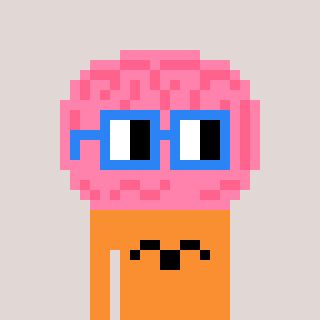
a pixel art character with square blue glasses, a brain-shaped head and a orange-colored body on a warm background